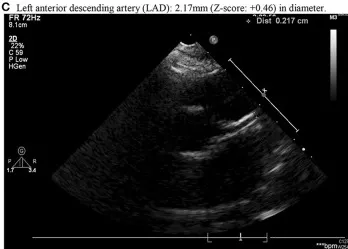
(B-D) showed Left coronary artery (LCA), Left anterior descending artery (LAD) and Left circumflex coronary artery (LCX). (B) Left coronary artery (LCA): 2.24 mm (Z-score: -0.57) in diameter.
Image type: radiology (ultrasound)